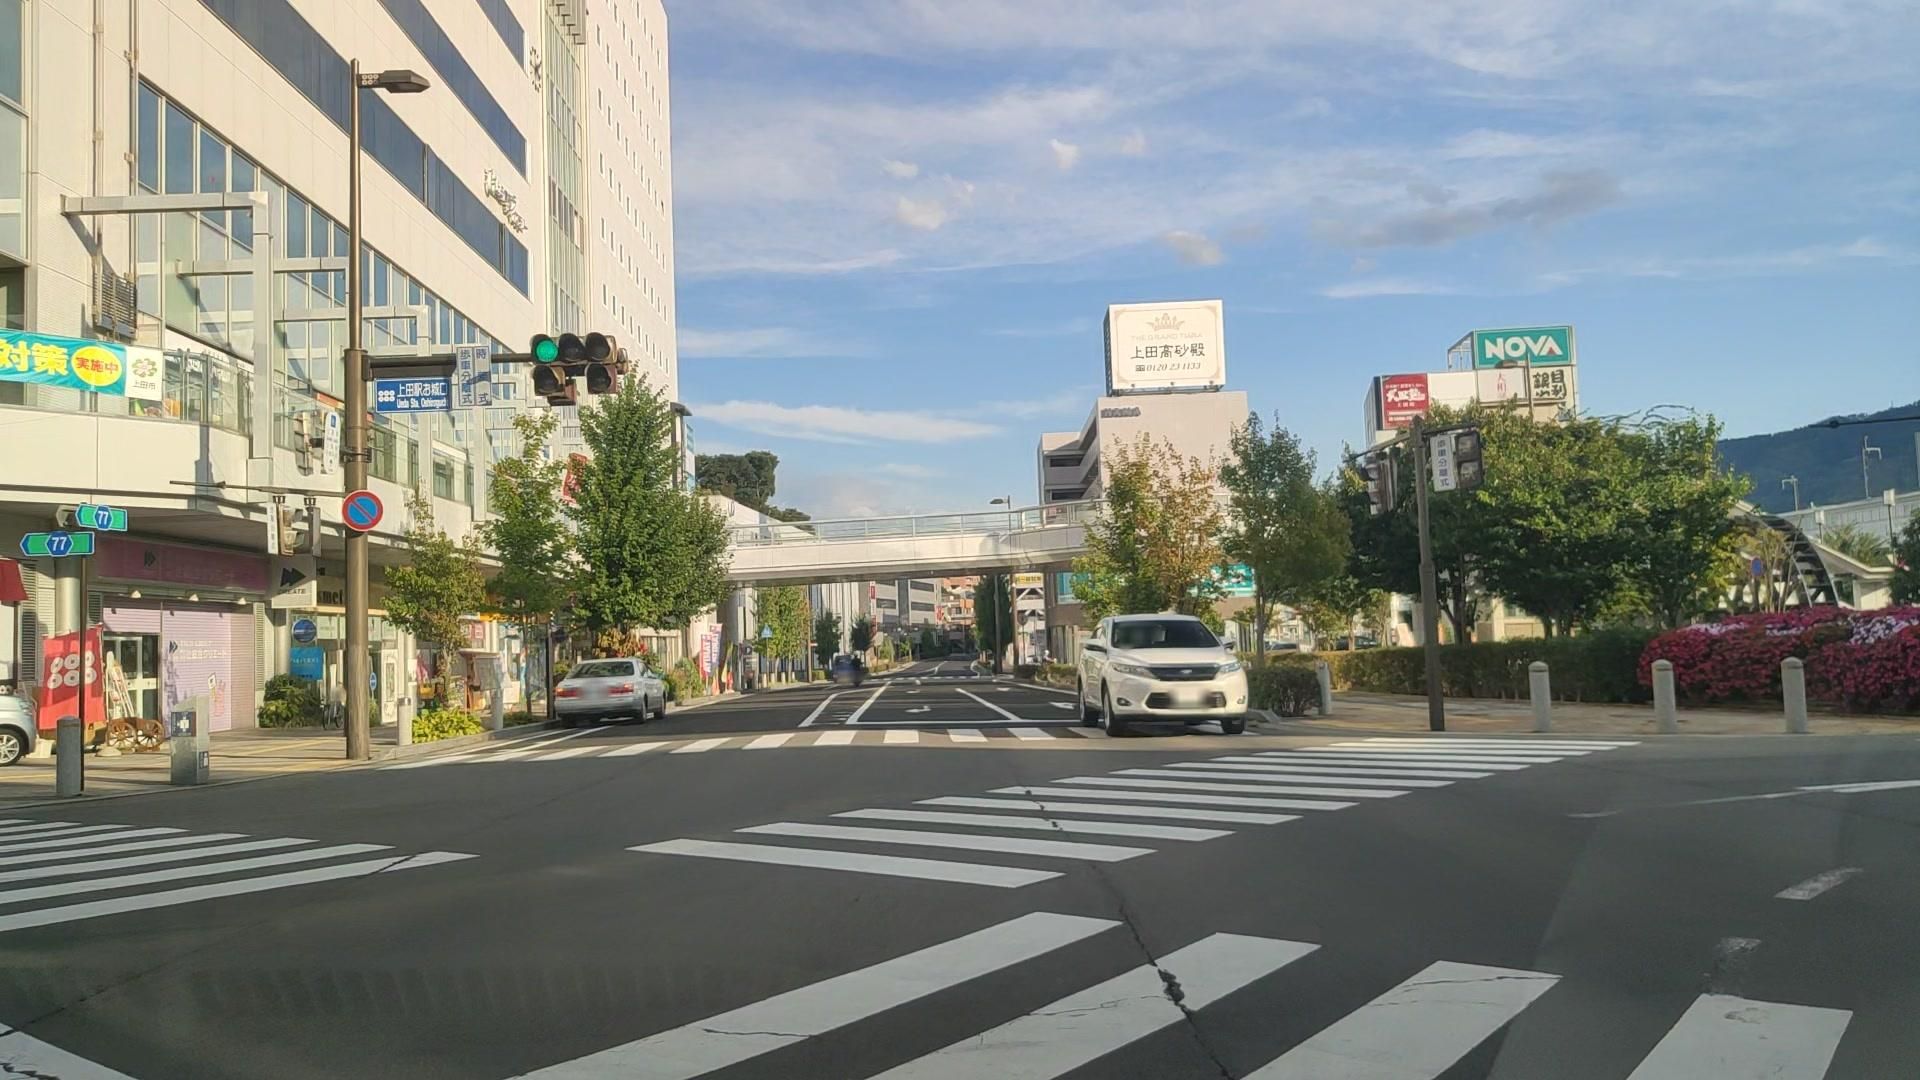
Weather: clear
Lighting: day
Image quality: good
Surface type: driving surface
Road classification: secondary, unclassified
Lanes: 2
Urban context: dense urban cluster
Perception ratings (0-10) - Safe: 6.56, Lively: 9.5, Beautiful: 7.24, Boring: 1.59, Depressing: 2.35, Wealthy: 8.49